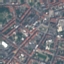
Land use / land cover class: Residential